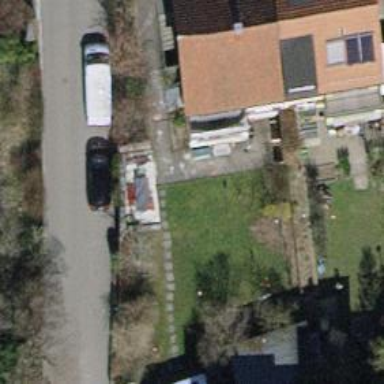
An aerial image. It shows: House with tile roof.